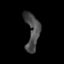
Tissue: skin
Cell type: Epithelial cells
Senescence score: 0.2006
Nuclear area (px): 486
Mean DAPI intensity: 73.953